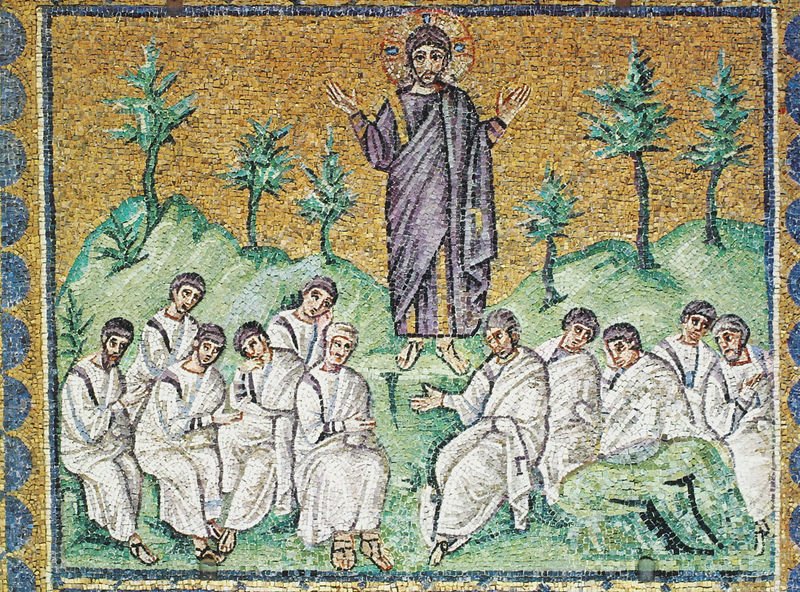
Titel: die klugen und die törichten jungfrauen
Standort: Ravenna, Sant’Apollinare Nuovo (EU - I - Emilia-Romagna)
Schlagwörter: berg, blau, gott, gruppe, weiß, bäume, grün, landschaft, menschen, finger, grau, männer, gras, wiese, versammlung, bart, gesichter, falten, hände, hügel, gold, berge, sandalen, religion, mosaik, gestus, heiligenschein, nimbus, christus, jesus, jünger, heilig, himmelfahrt, elf, romanisch, segensgestus, predigen, glorie, ölberg, frühchristlich, rahmne, 11, prdikt, predikt